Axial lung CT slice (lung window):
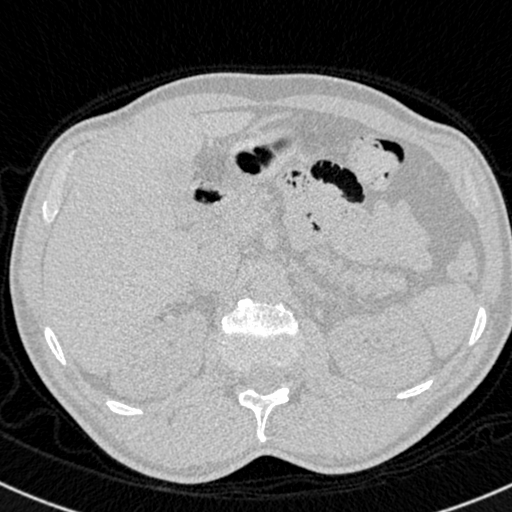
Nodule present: no